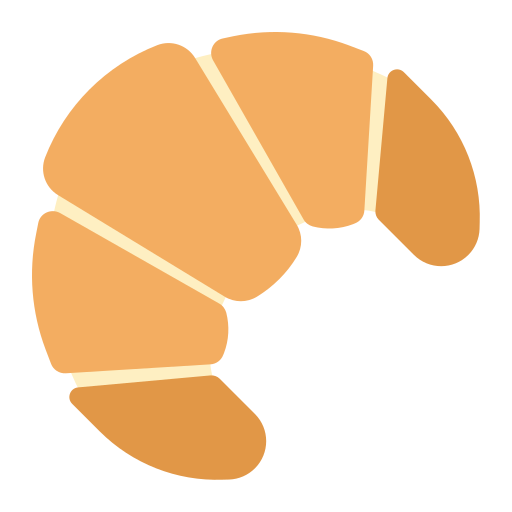
croissant flat